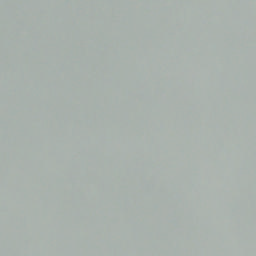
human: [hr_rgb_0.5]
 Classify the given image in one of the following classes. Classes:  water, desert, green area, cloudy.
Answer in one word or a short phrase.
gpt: cloudy